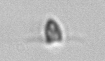
Label: Pyramimonas